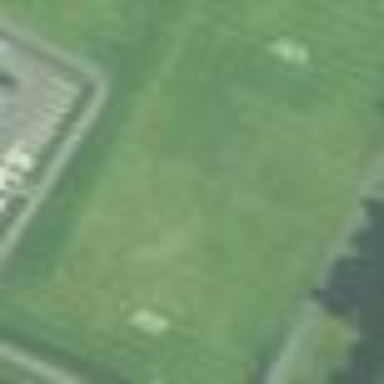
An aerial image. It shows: Soccer pitch for outdoor sports and leisure activities.